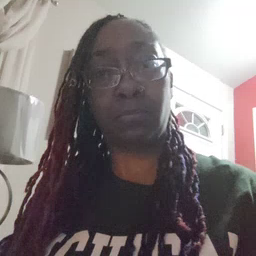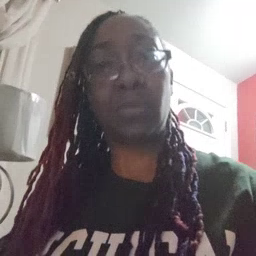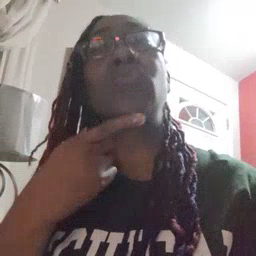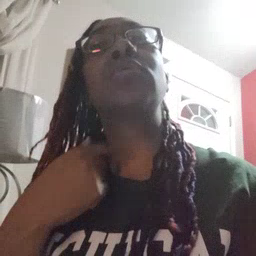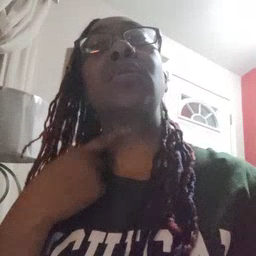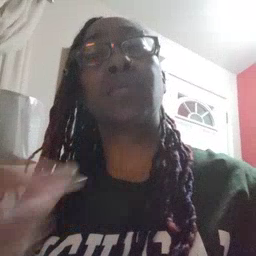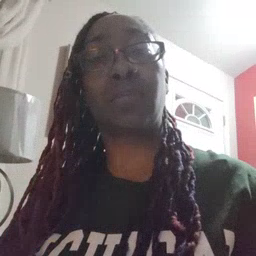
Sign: thirsty